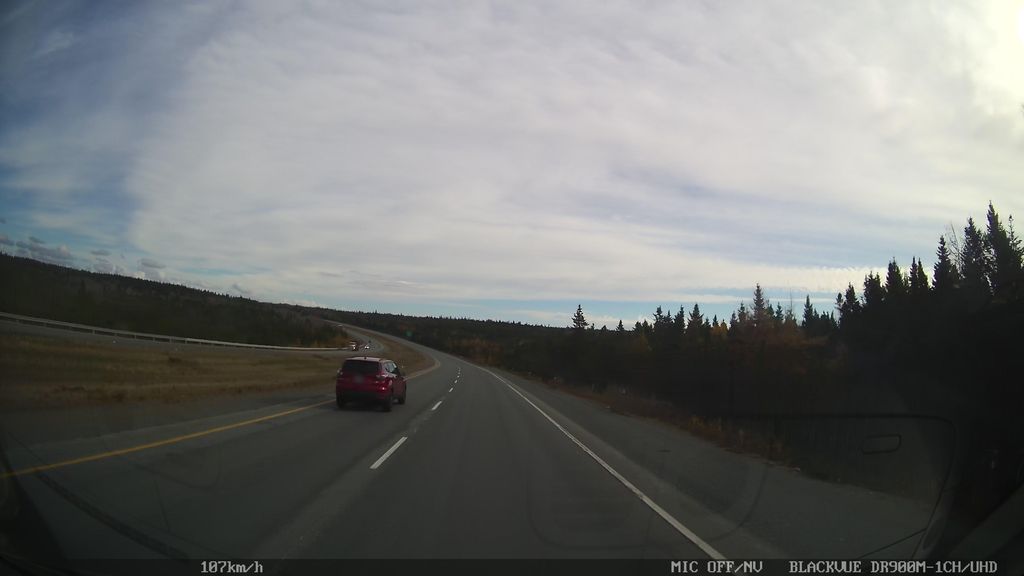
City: halifax